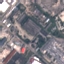
Label: Industrial